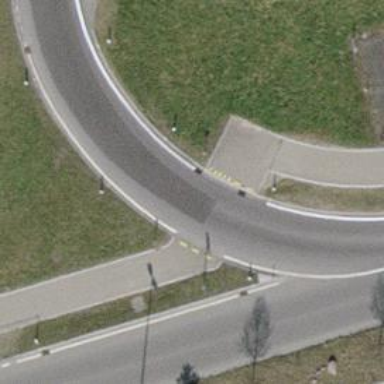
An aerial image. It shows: Cycleway.